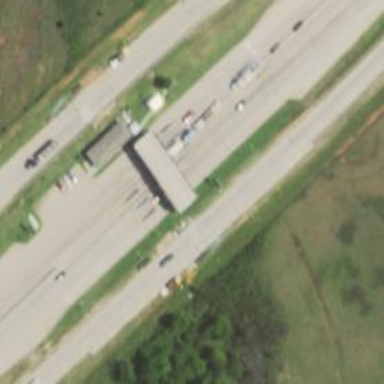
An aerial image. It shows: Toll gantry on the road.